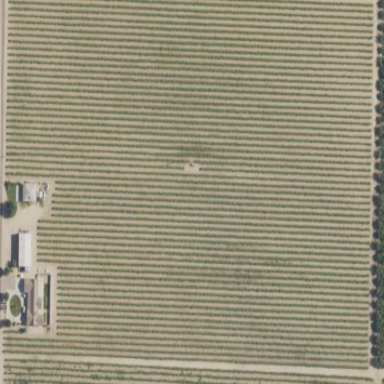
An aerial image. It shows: Beautiful vineyard in the countryside.